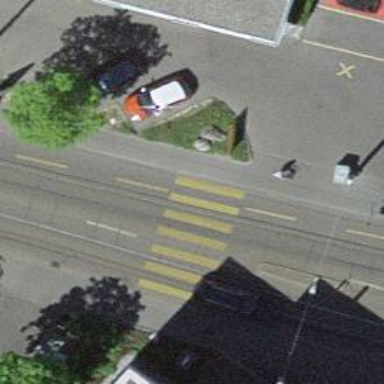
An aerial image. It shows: Kerb serving as barrier.